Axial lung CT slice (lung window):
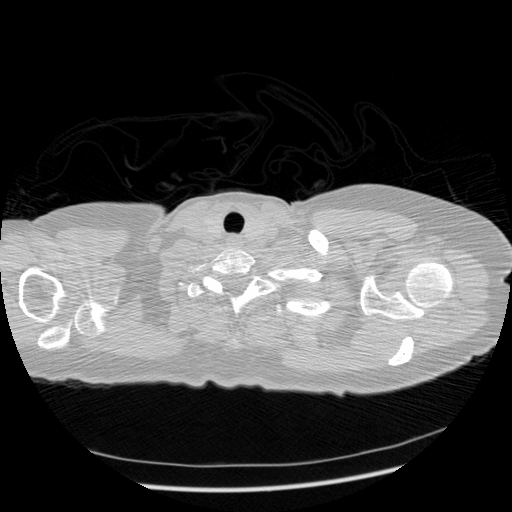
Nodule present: no